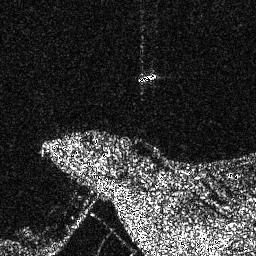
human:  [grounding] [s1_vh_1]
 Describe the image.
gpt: In the satellite image, there is  <ref>1 small ship </ref> <box>[[53, 27, 61, 32, 0]]</box> located at top.